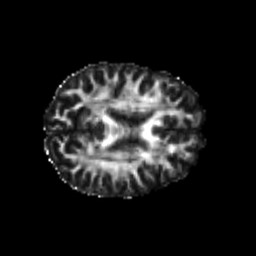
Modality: FA
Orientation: axial
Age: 21
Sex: female
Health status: healthy
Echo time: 0.074 s